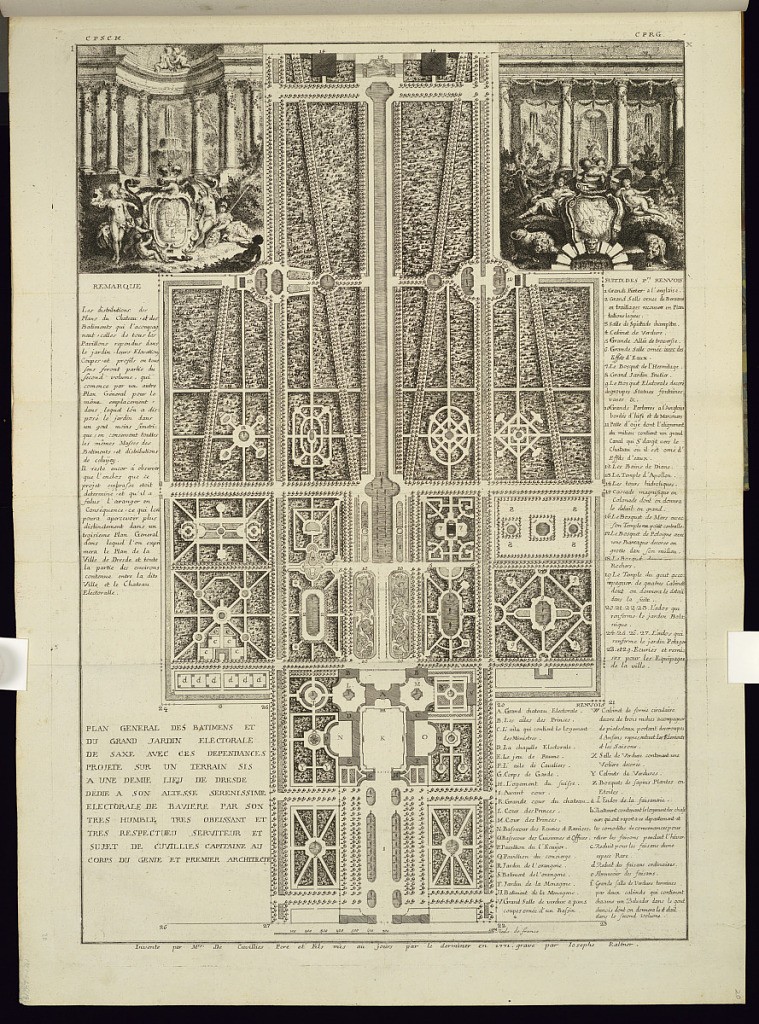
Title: PLAN GENERAL DES BATIMENS ET DU GRAND JARDIN ELECTORALE DE SAXE AVEC CES DEPENDANCES PROJETE SUR UN TERRAIN SIS A UNE DEMIE LIEU DE DRESDE
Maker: François de Cuvilliés the Elder, Belgian, 1695 - 1768
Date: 1771
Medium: Etching and engraving on paper
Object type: Print
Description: A plan for a garden and its buildings located near Dresden lettered with an explanation and description. In the upper left and right corners are vignettes featuring garden architecture with columns, fountains, putti and coat of arms. The plate is titled, numbered, dated, and signed.